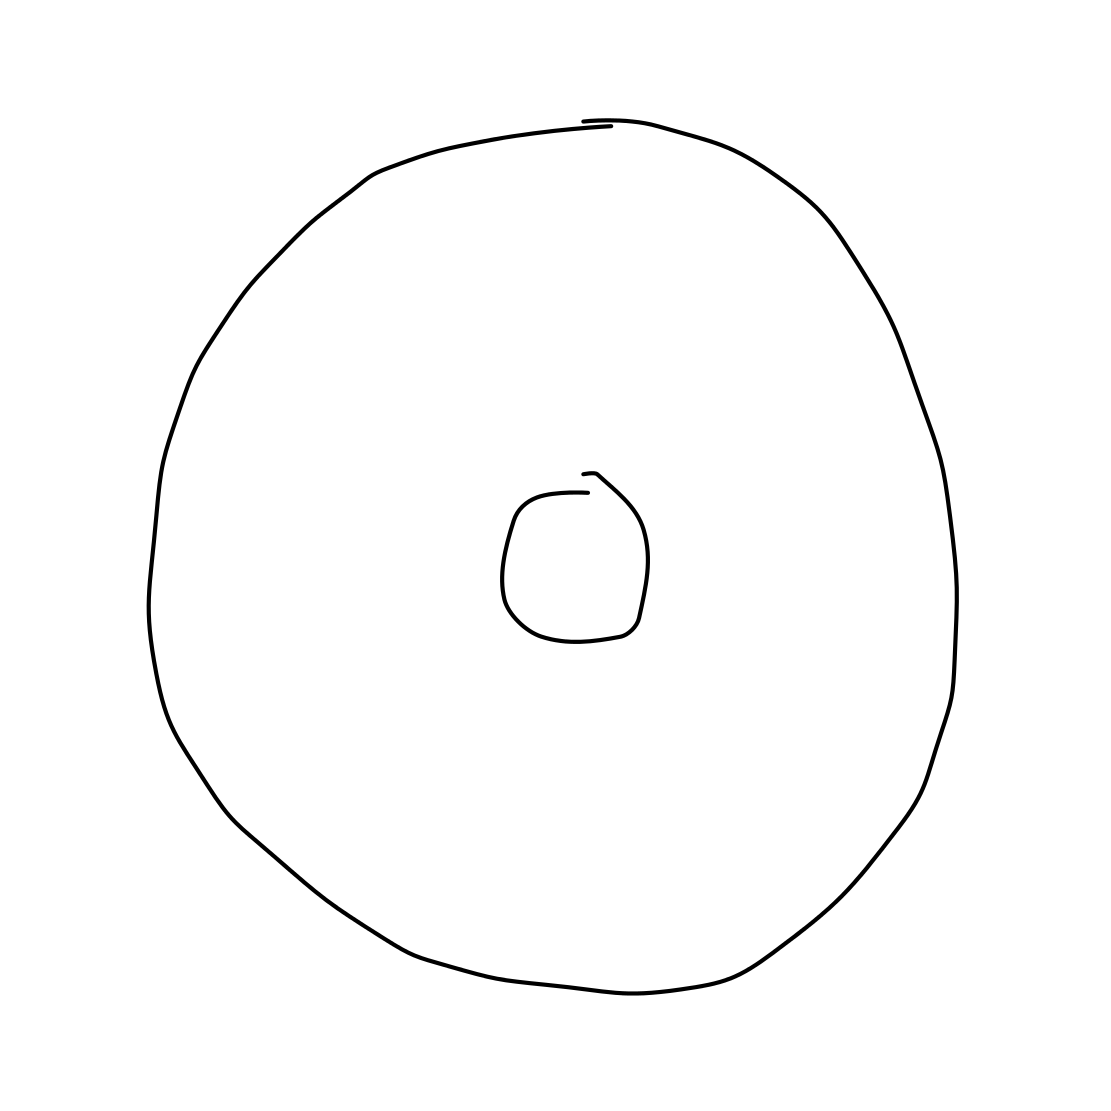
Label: donut